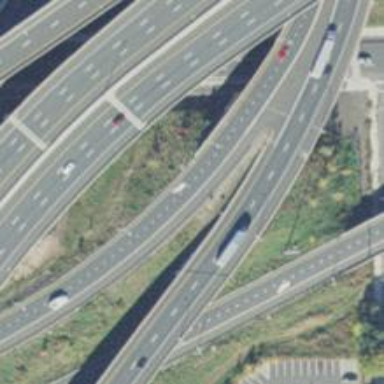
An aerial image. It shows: Asphalt motorway link.